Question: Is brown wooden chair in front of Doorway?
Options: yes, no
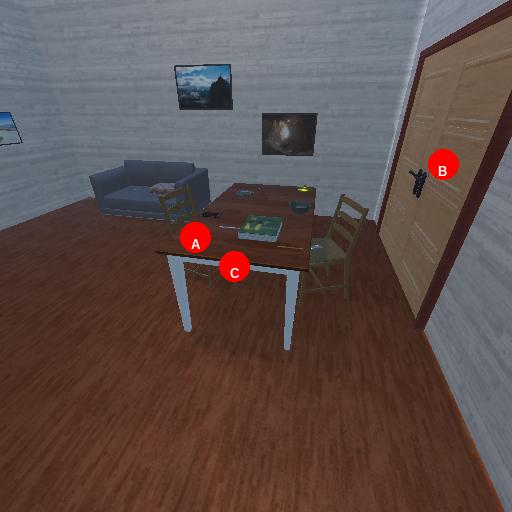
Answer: yes